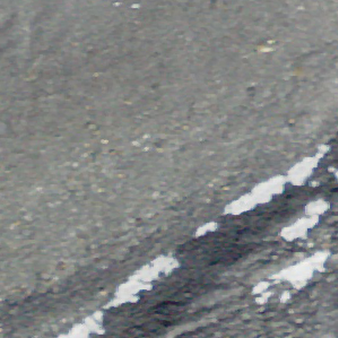
Label: other